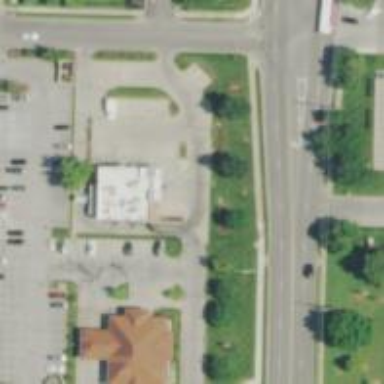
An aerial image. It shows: Retail area.